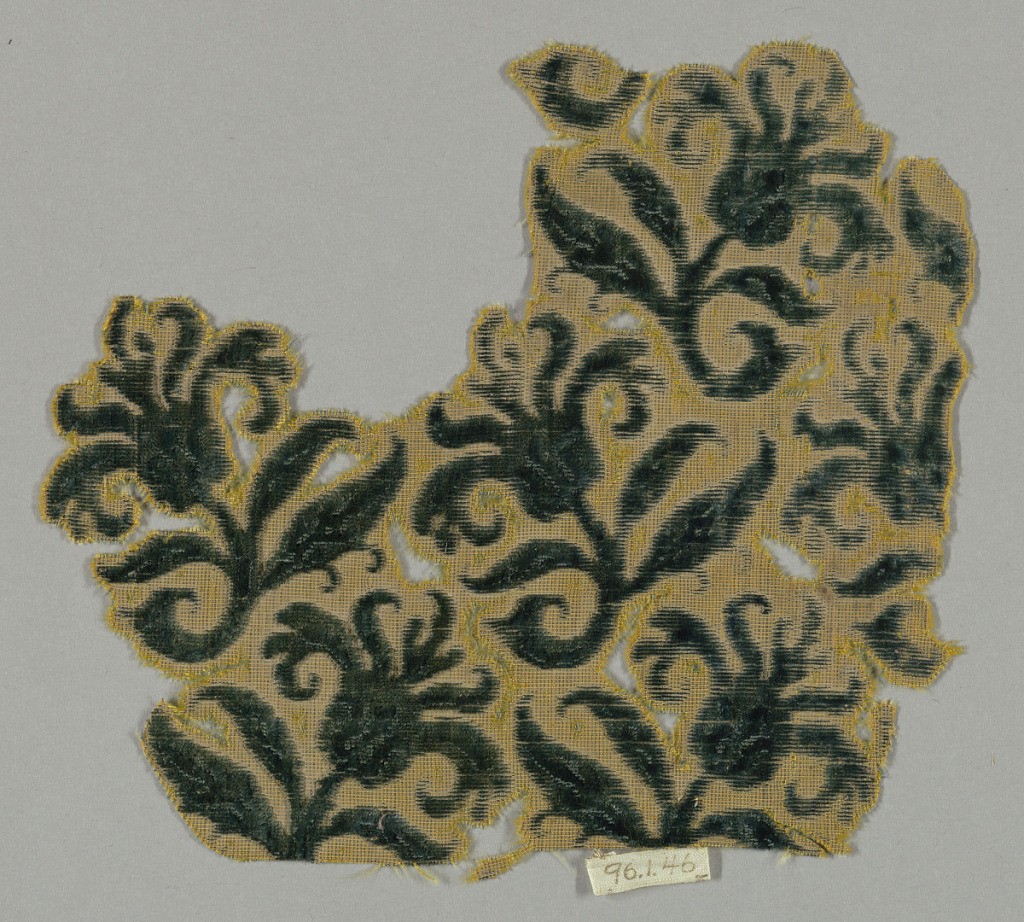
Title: Fragment
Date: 17th century
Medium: silk Technique: cut and uncut pile in a plain weave foundation (velvet)
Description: Floral sprigs facing in alternate directions. Green on yellow.